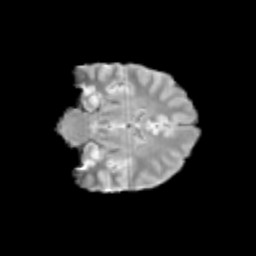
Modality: T2w
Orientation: coronal
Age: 13
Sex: female
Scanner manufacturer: siemens
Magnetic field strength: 3 T
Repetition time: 3.8 s
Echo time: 0.07 s